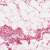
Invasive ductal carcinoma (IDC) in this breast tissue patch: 0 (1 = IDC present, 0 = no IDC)